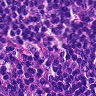
Metastatic tissue present: no